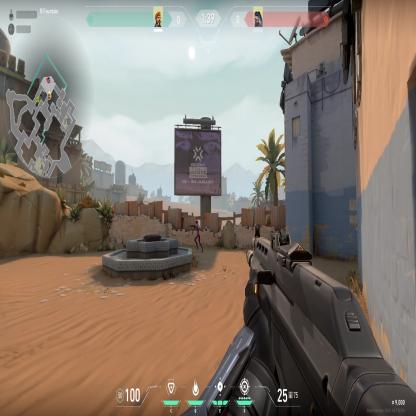
Label: enemy